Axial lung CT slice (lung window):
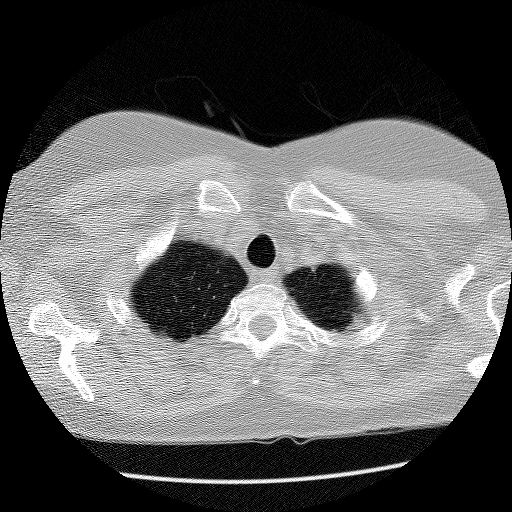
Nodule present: no